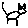
Label: cat